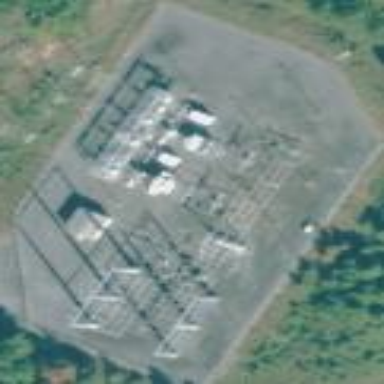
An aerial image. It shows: Distribution level power substation enclosed by fence.